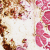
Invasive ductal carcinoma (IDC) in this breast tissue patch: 0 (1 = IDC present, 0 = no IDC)